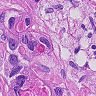
Metastatic tissue present: yes